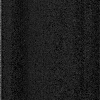
Atmospheric dust classification: dusty